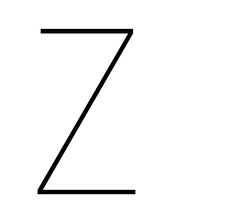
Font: Poppins-Thin